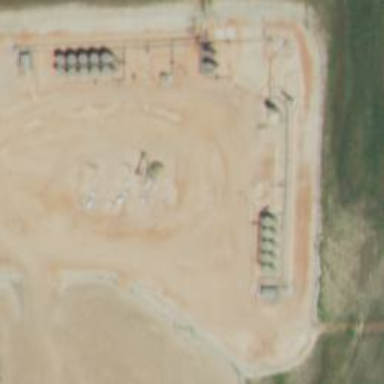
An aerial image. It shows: Petroleum well.